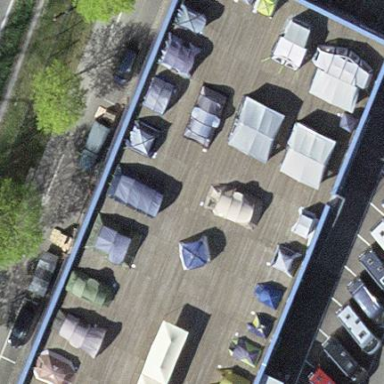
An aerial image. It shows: Caravan rental shop in building.